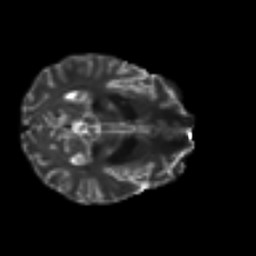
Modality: T2w
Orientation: axial
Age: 37
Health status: ill
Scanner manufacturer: philips
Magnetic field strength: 3 T
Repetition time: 9 s
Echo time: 0.127 s